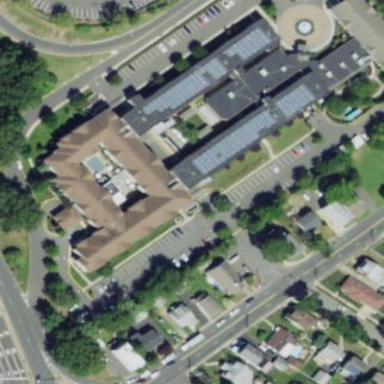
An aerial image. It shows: Nursing home building.